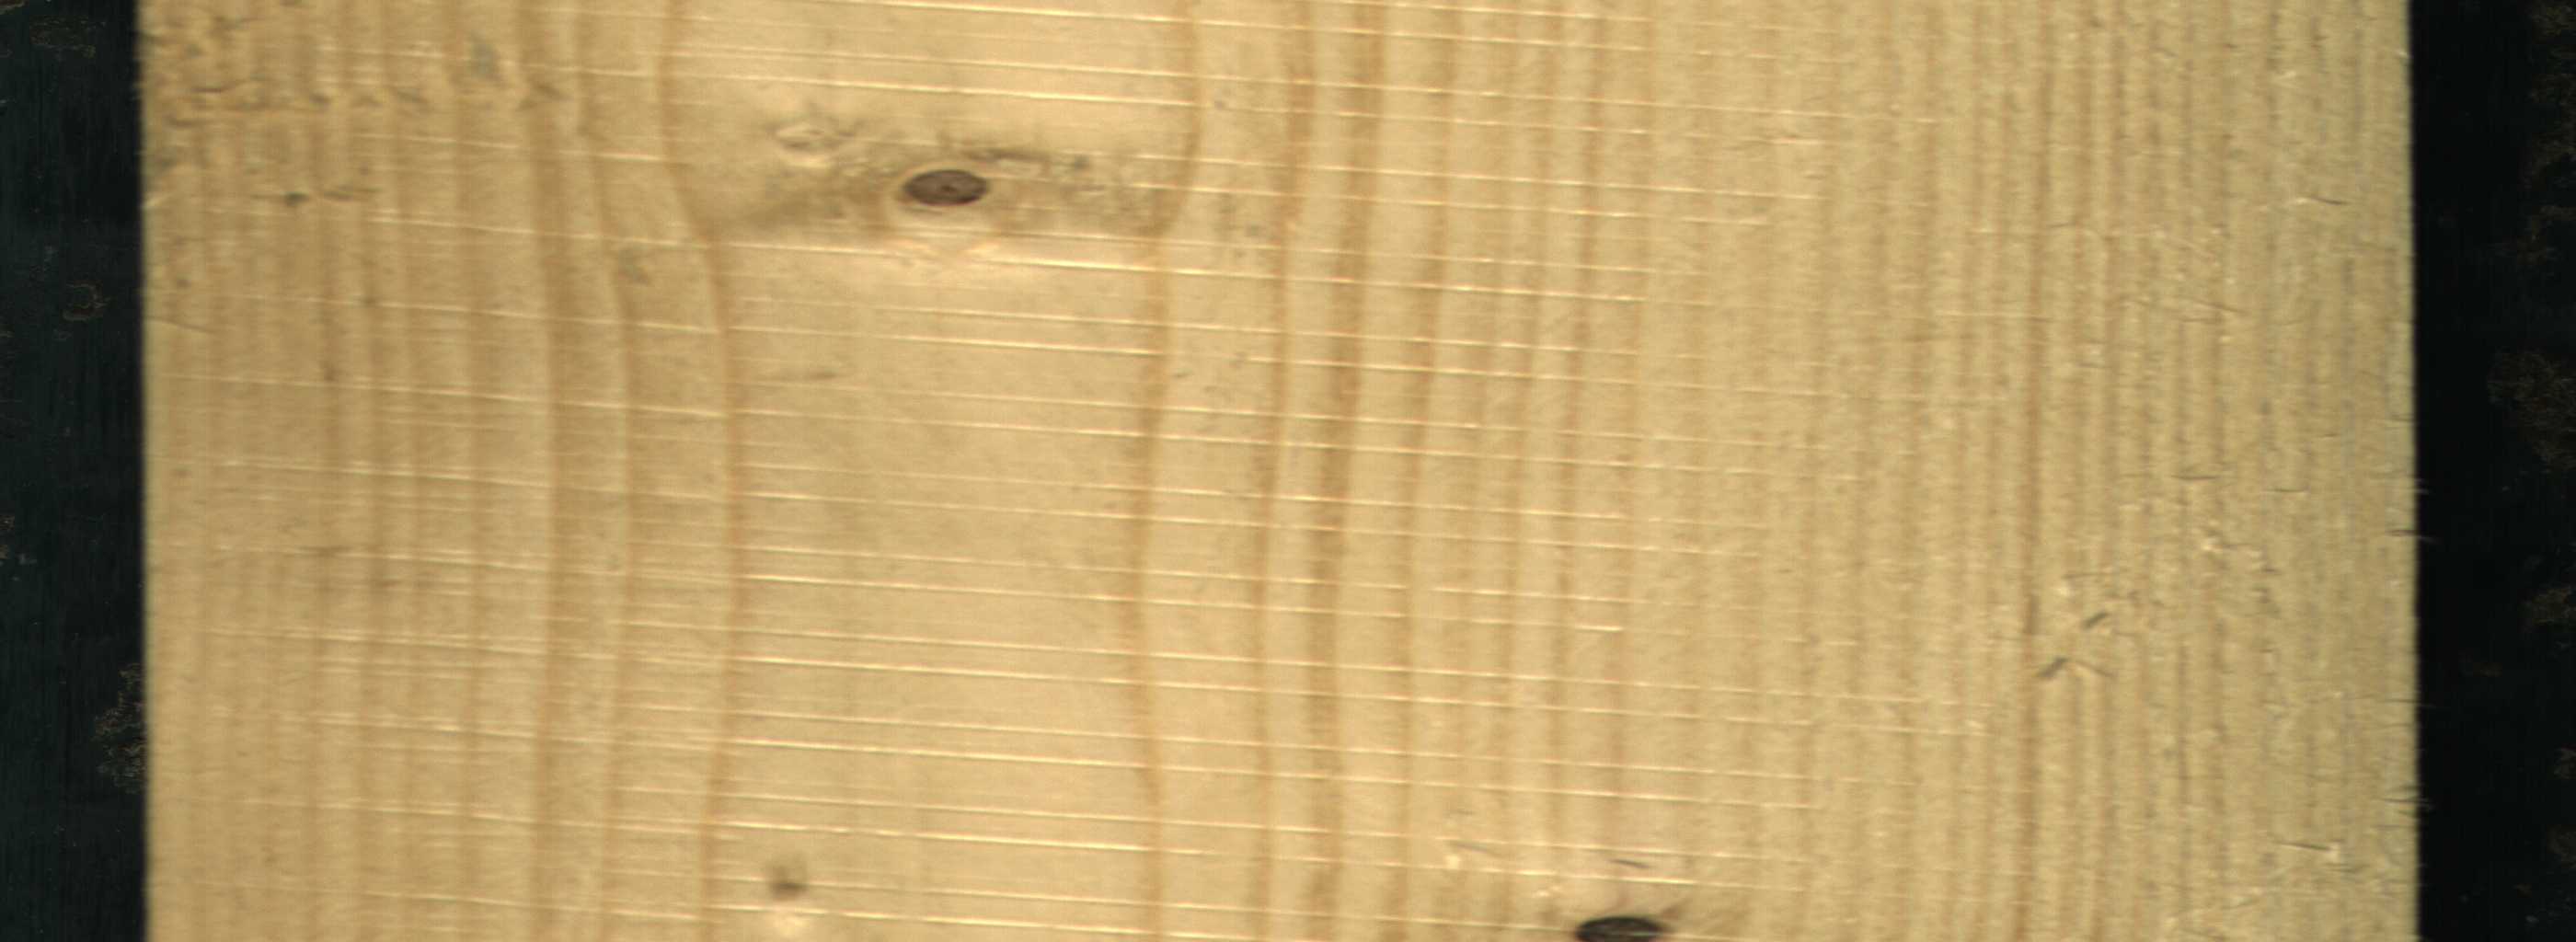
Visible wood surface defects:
Dead_Knot
Live_Knot